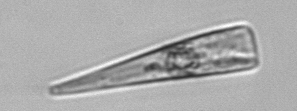
Label: Licmophora